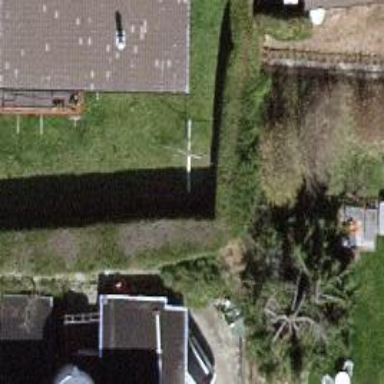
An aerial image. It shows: Hedge barrier.